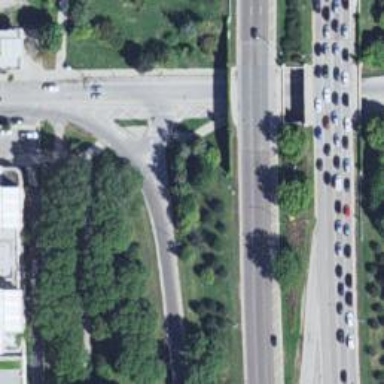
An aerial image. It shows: Footway that serves as traffic island.